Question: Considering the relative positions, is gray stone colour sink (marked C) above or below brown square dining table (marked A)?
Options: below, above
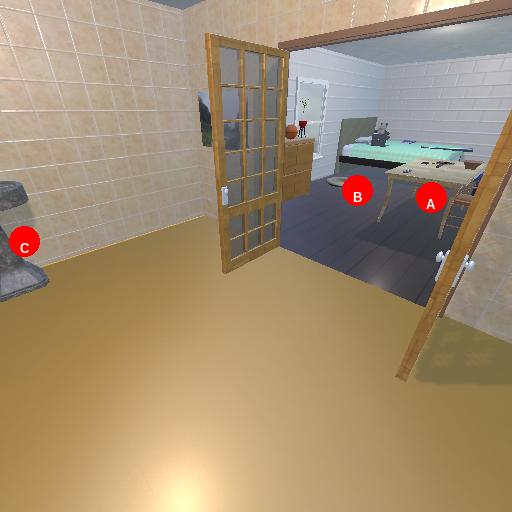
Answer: below